This continuous-wavelet-transform scalogram was computed from a bearing vibration snapshot. What is the most likely bearing condition (normal, inner_race, outer_race, ball)?
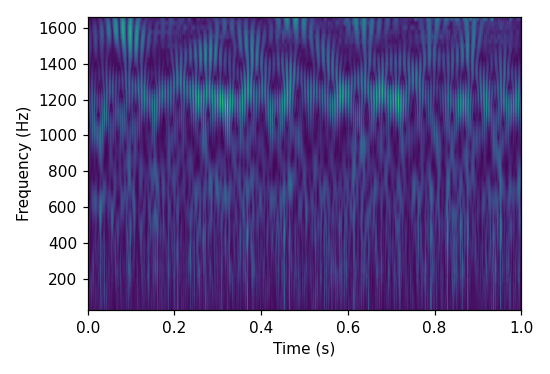
Answer: outer_race